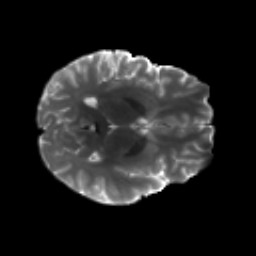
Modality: T2w
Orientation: axial
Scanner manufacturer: siemens
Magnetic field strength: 3 T
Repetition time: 4.16 s
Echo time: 0.0806 s